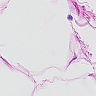
Metastatic tissue present: no